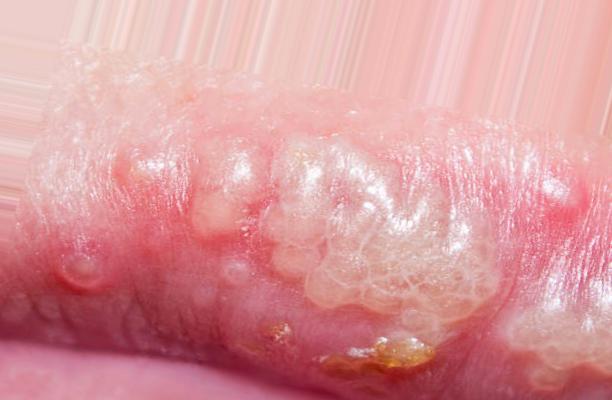
Condition: Mouth Ulcer